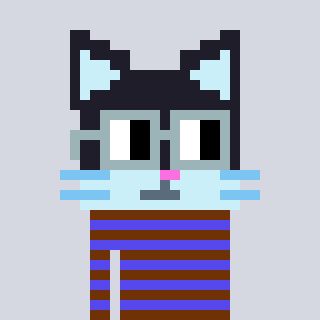
a pixel art character with square dark gray glasses, a cat-shaped head and a computerblue-colored body on a cool background